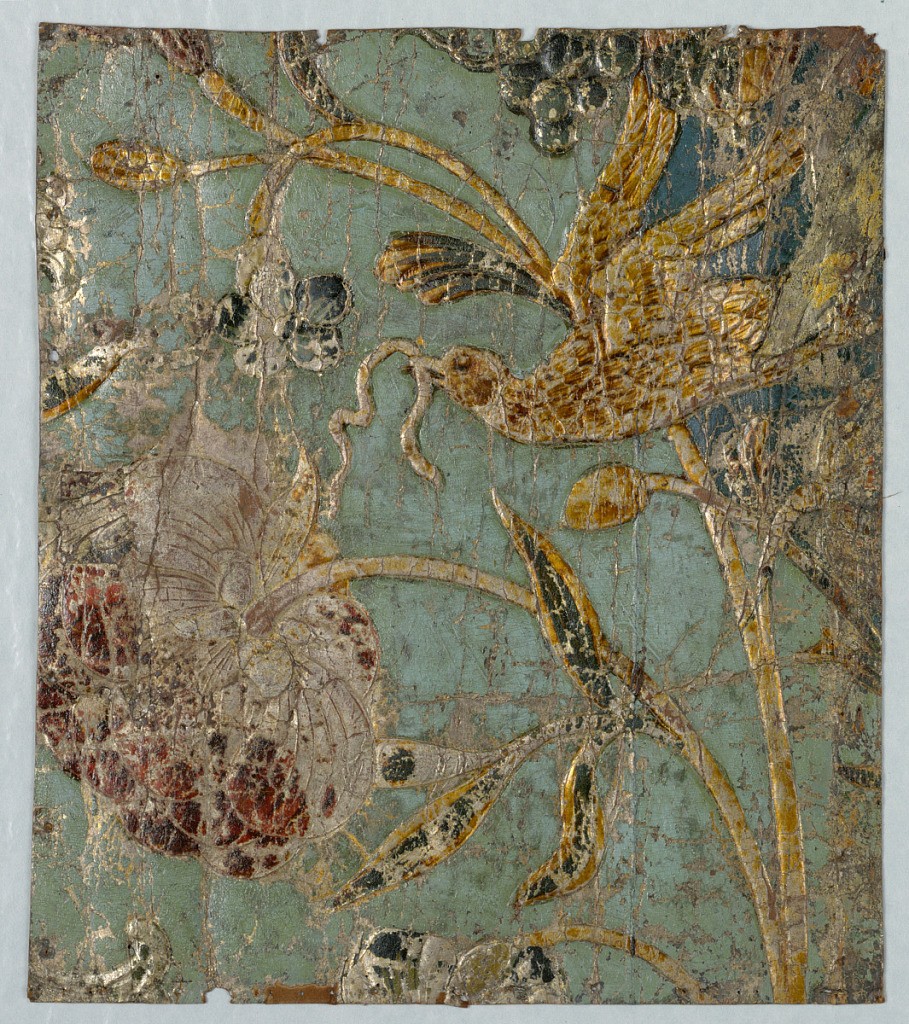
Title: Sidewall
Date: ca. 1700
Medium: Leather, embossed, painted, silvered
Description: a) A bird perched on a flower, with a worm in its mouth. Above is a bunch of grapes.